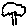
Label: tree